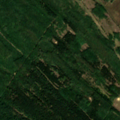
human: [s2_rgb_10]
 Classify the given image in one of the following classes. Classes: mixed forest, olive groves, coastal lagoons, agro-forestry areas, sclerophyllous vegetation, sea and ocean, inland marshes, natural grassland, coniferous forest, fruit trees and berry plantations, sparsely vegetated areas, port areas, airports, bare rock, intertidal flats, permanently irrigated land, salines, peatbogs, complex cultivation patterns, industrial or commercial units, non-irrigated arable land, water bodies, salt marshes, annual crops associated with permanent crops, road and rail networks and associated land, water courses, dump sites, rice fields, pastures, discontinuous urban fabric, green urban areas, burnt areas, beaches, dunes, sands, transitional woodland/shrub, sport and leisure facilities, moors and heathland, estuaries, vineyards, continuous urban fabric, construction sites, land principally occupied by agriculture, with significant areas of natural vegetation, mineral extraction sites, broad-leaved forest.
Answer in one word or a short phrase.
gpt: non-irrigated arable land, broad-leaved forest, coniferous forest, transitional woodland/shrub